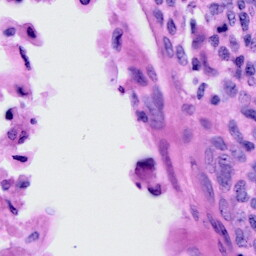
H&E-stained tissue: Cervix